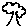
Label: tree